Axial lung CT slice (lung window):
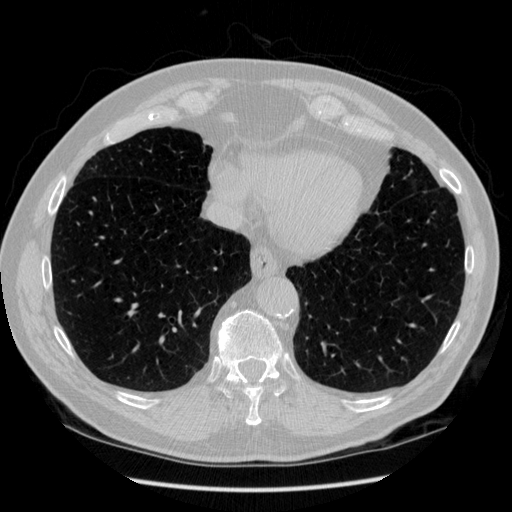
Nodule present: no